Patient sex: M
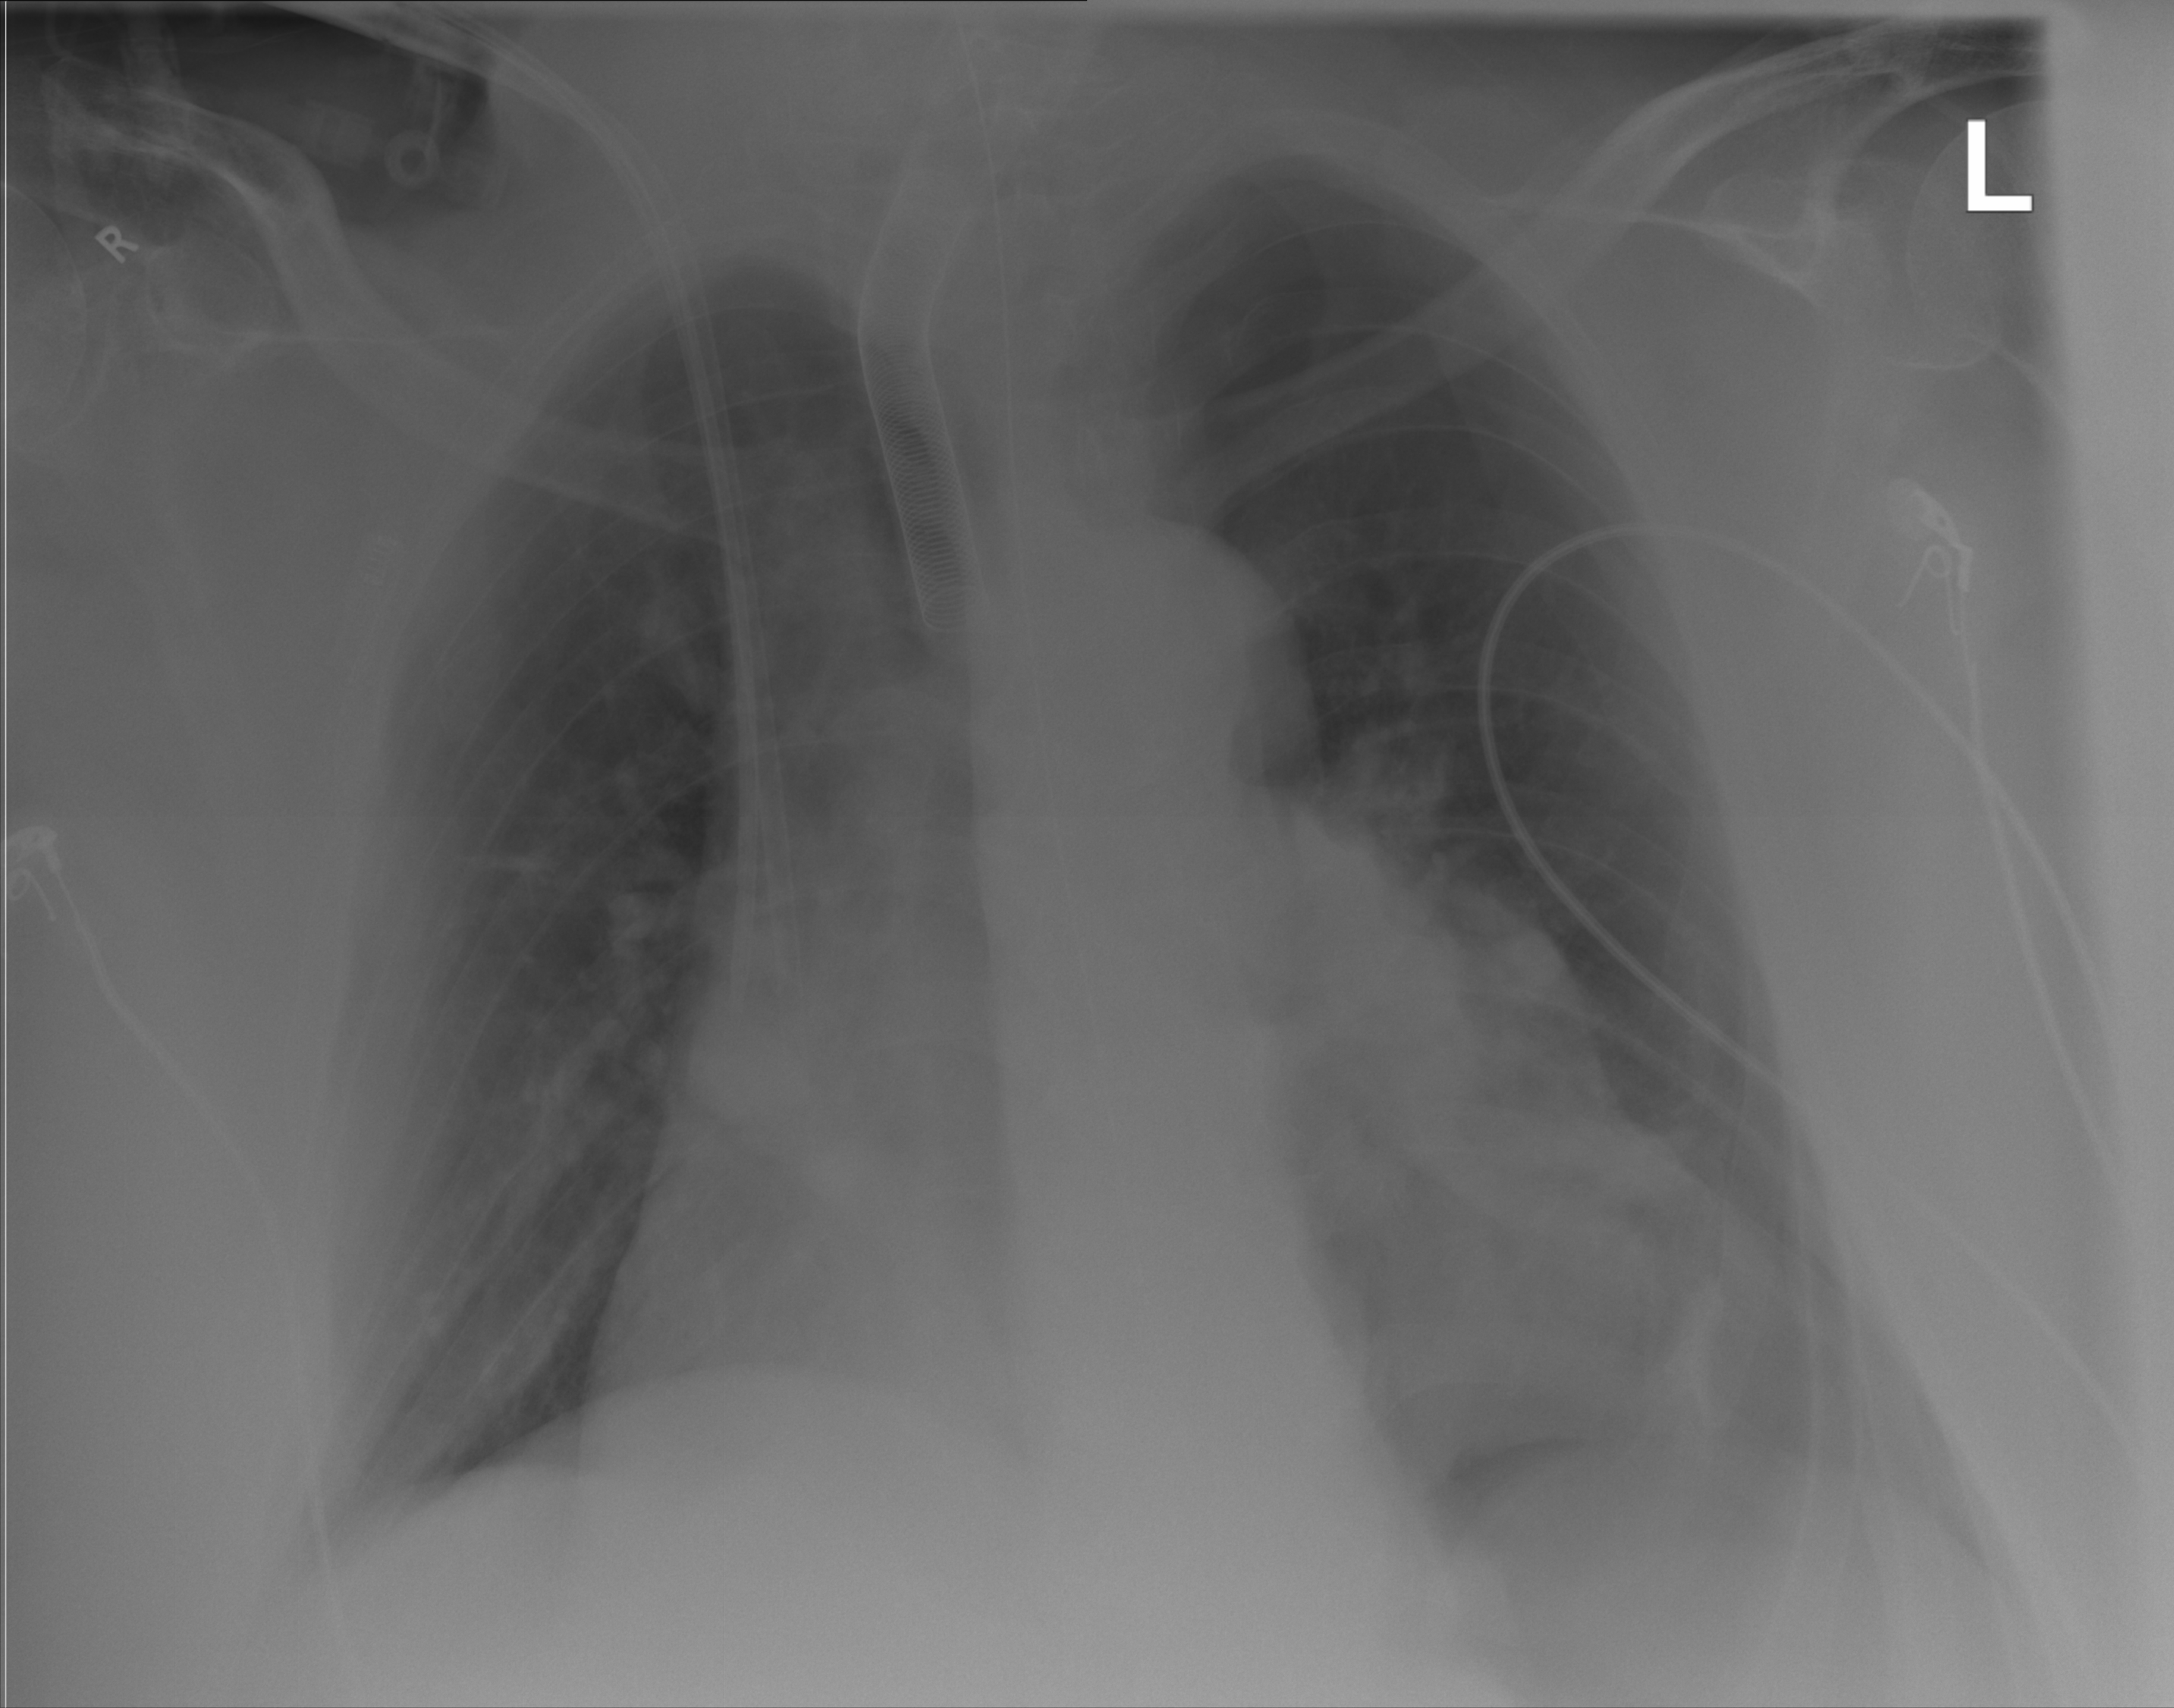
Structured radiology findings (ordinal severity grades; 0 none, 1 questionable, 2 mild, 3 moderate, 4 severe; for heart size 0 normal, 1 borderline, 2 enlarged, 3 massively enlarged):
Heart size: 2
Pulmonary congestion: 0
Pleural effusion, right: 0
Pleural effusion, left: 0
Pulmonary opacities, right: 0
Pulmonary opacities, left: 0
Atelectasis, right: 2
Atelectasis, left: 2